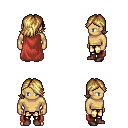
a pixel art fantasy rpg character, male body template, human, tanned skin, maroon cape, gold greaves, blonde swoop hairstyle, maroon shoes, four views (front, back, left, right), 2x2 character sprite sheet, small pixel art, hard edges, no anti-aliasing